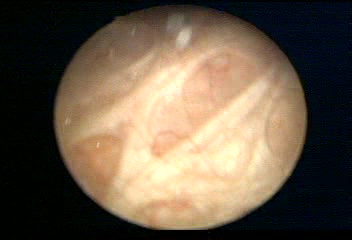
Modality: WLC
Class: Normal mucosa
Bladder cancer association: No